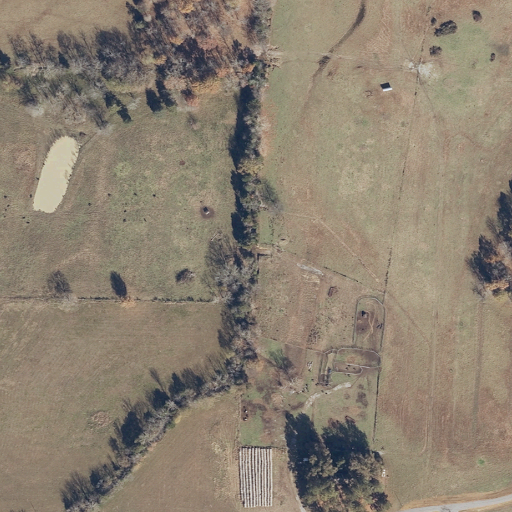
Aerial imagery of valley in Alabama named Coon Hollow containing pasture and deciduous forest